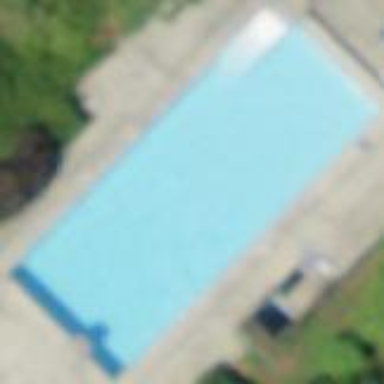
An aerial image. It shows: Swimming pool located in leisure land.